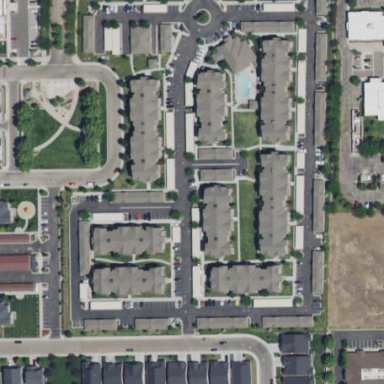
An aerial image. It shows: Residential area with apartments.